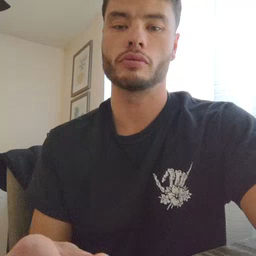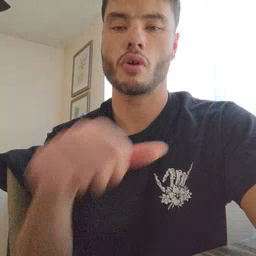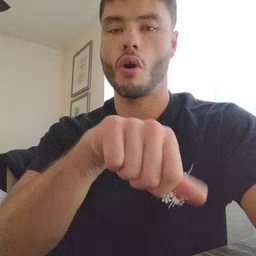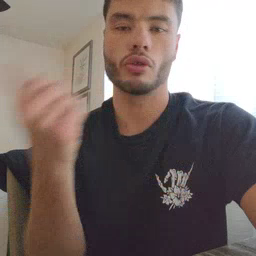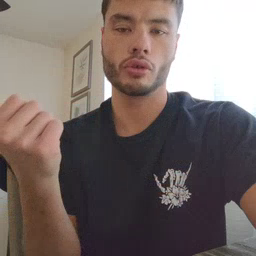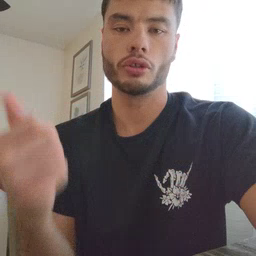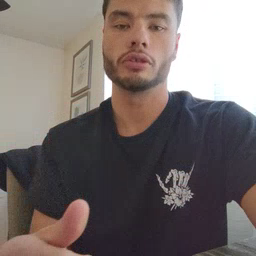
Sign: another